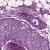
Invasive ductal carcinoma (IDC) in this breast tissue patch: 0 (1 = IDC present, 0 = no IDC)